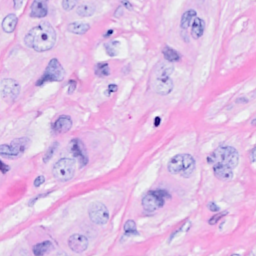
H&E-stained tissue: Breast